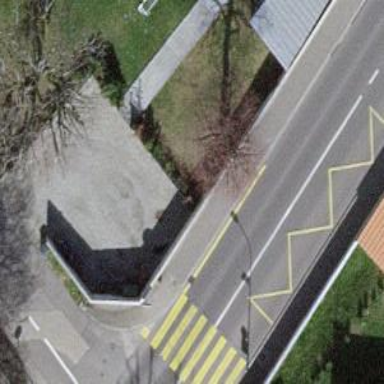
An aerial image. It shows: Asphalt sidewalk leading to public transport platform.